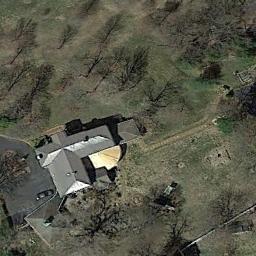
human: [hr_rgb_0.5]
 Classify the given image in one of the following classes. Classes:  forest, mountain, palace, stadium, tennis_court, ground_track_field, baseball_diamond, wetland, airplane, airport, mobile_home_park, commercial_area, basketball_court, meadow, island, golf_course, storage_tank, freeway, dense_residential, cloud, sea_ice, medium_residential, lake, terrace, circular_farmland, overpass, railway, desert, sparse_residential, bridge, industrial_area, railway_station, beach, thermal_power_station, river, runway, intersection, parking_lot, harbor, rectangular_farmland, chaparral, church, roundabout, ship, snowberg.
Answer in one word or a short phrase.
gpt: sparse_residential